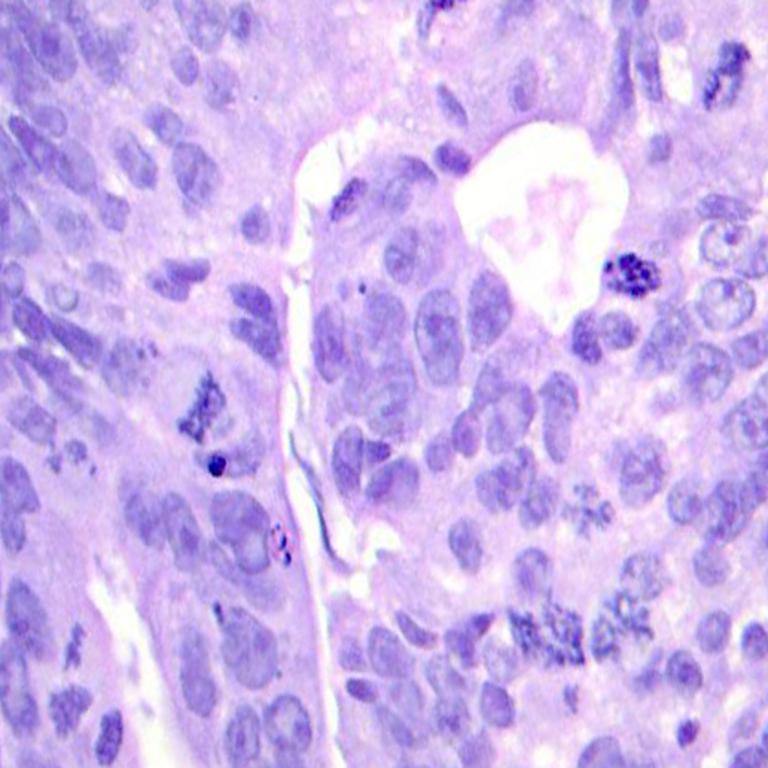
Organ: colon
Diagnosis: adenocarcinomas